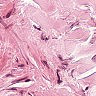
Metastatic tissue present: no